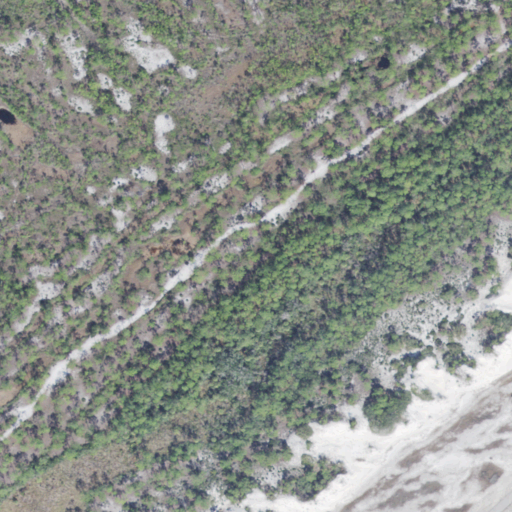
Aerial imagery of island in Florida named Dr. Julian G. Bruce St. George Island containing herbaceous wetlands, barren land, evergreen forest, low intensity development, woody wetlands, shrub, grassland, medium intensity development, and high intensity development